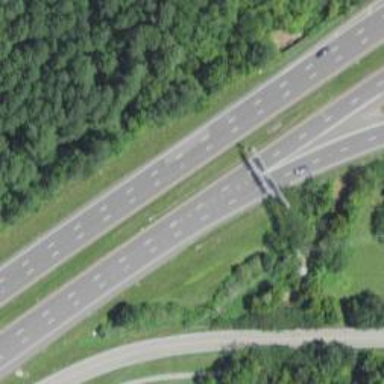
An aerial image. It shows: Asphalt trunk highway which is also expressway.